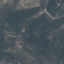
Land use / land cover: HerbaceousVegetation